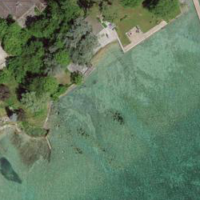
EUNIS habitat code: 14
Species observed at this site:
Tachybaptus ruficollis
Lanius schach
Corvus corone
Podiceps cristatus
Actitis hypoleucos
Fulica atra
Anas crecca
Alcedo atthis
Podiceps nigricollis
Bucephala clangula
Aegithalos caudatus
Buteo buteo
Chroicocephalus ridibundus
Phylloscopus collybita
Larus michahellis
Cygnus olor
Luscinia megarhynchos
Ardea alba
Gallinula chloropus
Erithacus rubecula
Pica pica
Phoenicurus ochruros
Columba livia
Falco tinnunculus
Corvus corax
Acrocephalus scirpaceus
Motacilla cinerea
Cyanistes caeruleus
Riparia riparia
Anas platyrhynchos
Sturnus vulgaris
Troglodytes troglodytes
Larus canus
Aythya ferina
Pyrrhula pyrrhula
Aythya fuligula
Passer domesticus
Fringilla coelebs
Aythya marila
Mareca penelope
Carduelis carduelis
Columba palumbus
Turdus merula
Phalacrocorax carbo
Mareca strepera
Parus major
Hirundo rustica
Mergus merganser
Milvus milvus
Anser anser
Motacilla alba
Delichon urbicum